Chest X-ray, PA view. Patient: 74 years old, sex M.
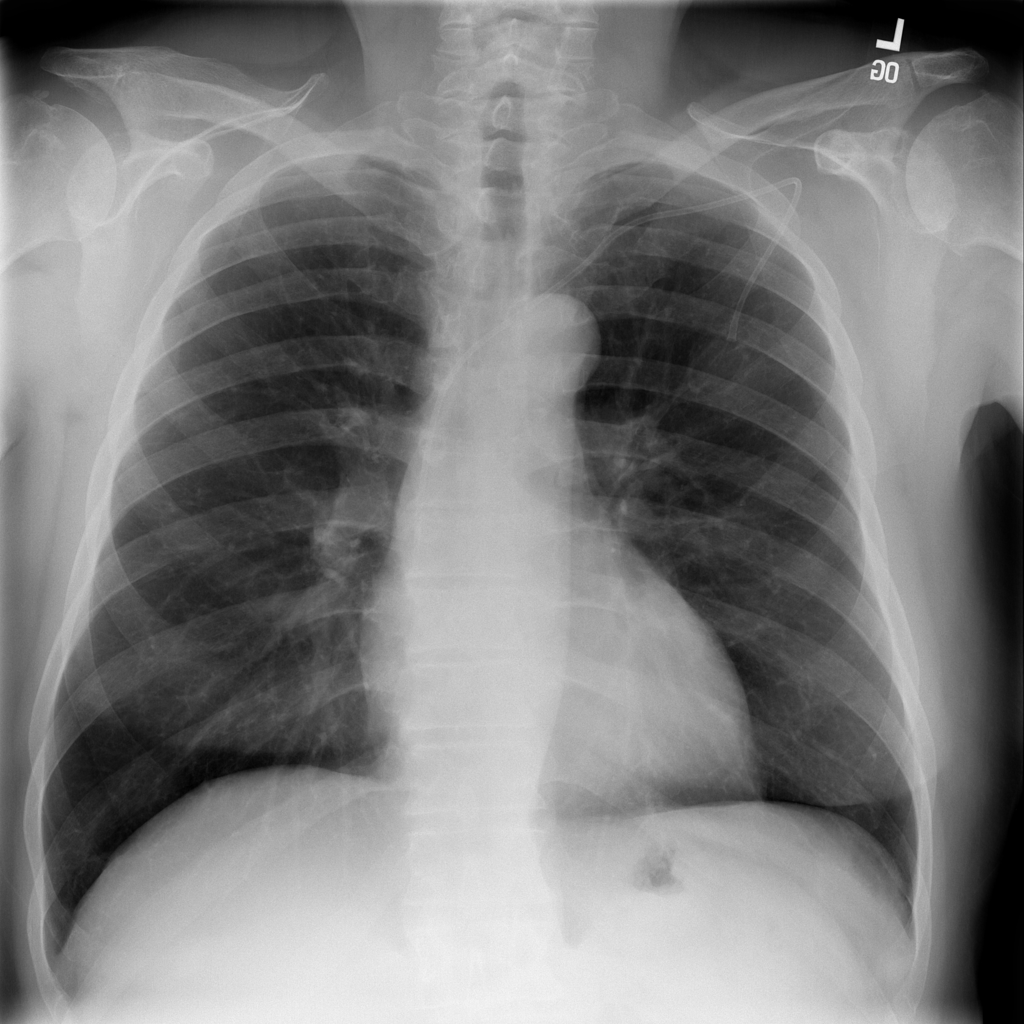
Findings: No Finding